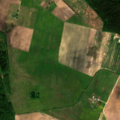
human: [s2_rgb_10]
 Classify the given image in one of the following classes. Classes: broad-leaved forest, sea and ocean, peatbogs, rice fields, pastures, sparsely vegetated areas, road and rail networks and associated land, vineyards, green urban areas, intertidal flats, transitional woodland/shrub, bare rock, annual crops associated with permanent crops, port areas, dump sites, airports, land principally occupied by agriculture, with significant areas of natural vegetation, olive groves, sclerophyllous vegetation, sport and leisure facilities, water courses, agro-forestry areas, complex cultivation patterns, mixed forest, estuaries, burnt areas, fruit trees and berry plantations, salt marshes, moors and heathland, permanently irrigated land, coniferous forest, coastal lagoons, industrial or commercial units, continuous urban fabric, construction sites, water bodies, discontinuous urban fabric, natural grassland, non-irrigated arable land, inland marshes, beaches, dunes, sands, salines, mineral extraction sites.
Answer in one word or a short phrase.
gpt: non-irrigated arable land, pastures, complex cultivation patterns, broad-leaved forest, mixed forest